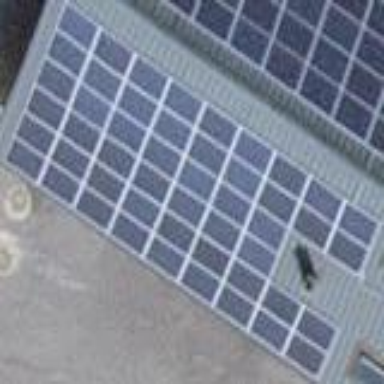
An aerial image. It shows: Solar power generator with photovoltaic panels.